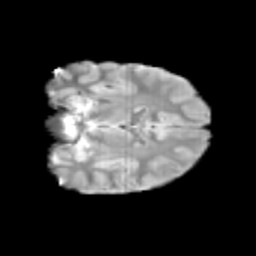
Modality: T2w
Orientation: coronal
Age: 12
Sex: male
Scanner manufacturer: siemens
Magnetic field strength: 3 T
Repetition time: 3.8 s
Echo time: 0.07 s